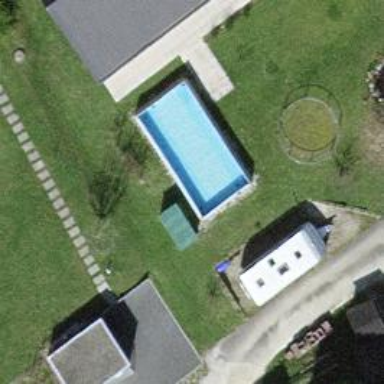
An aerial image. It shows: Swimming pool area designated for leisure and sport.